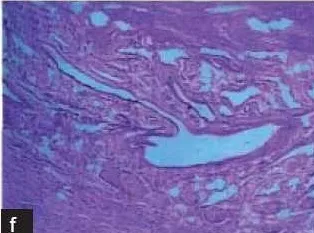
(a-f) Cut section and histopathology showing features of mature solid teratoma.
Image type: pathology (h&e)